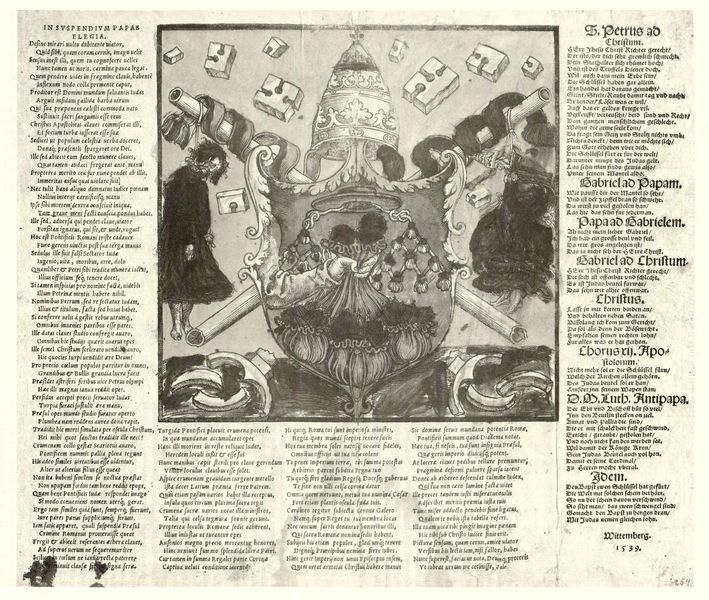
Titel: In Svspendivm Papae Elegia
Institution: (Seriendruck)
Schlagwörter: hand, mann, weiß, frau, schwarz, zeichnung, arm, henker, leiche, rahmen, tot, bild, mantel, blatt, krone, sack, holzschnitt, schrift, bücher, spalten, krieg, untergang, papst, karikatur, hängen, buch, druck, seite, greifen, illustration, karrikatur, schwarzweiß, text, zeitung, leichen, charikatur, buchdruck, buchseite, wappen, christus, luther, tiara, geldbeutel, petrus, zerbrochen, flugblatt, latein, teile, bruch, gabriel, druckschrift, galgen, buchblatt, überschriften, puzzle, denkschrift, chtistus, wittenberg, dialog, gehängt, gehängter, beischlaf, erhängt, gehenkter, aufgeknüpft, gehenkt, aufgehängte, 1539, puzzleteile, petrusschlüssel, mitrs